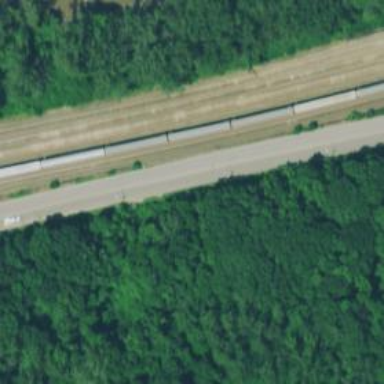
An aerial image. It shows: Railway track.